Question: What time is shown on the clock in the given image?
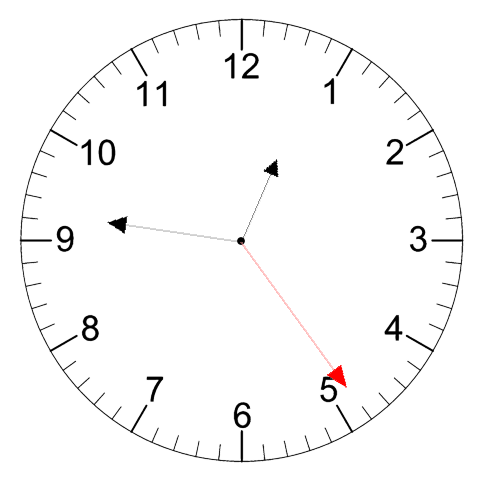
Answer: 12:46:24